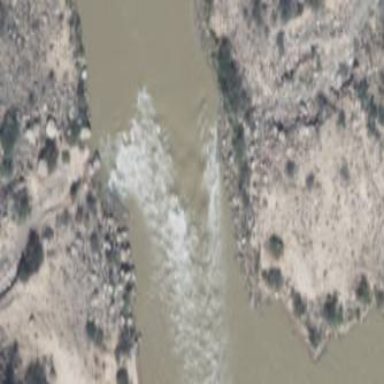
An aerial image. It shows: Rapids in natural water.